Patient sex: M
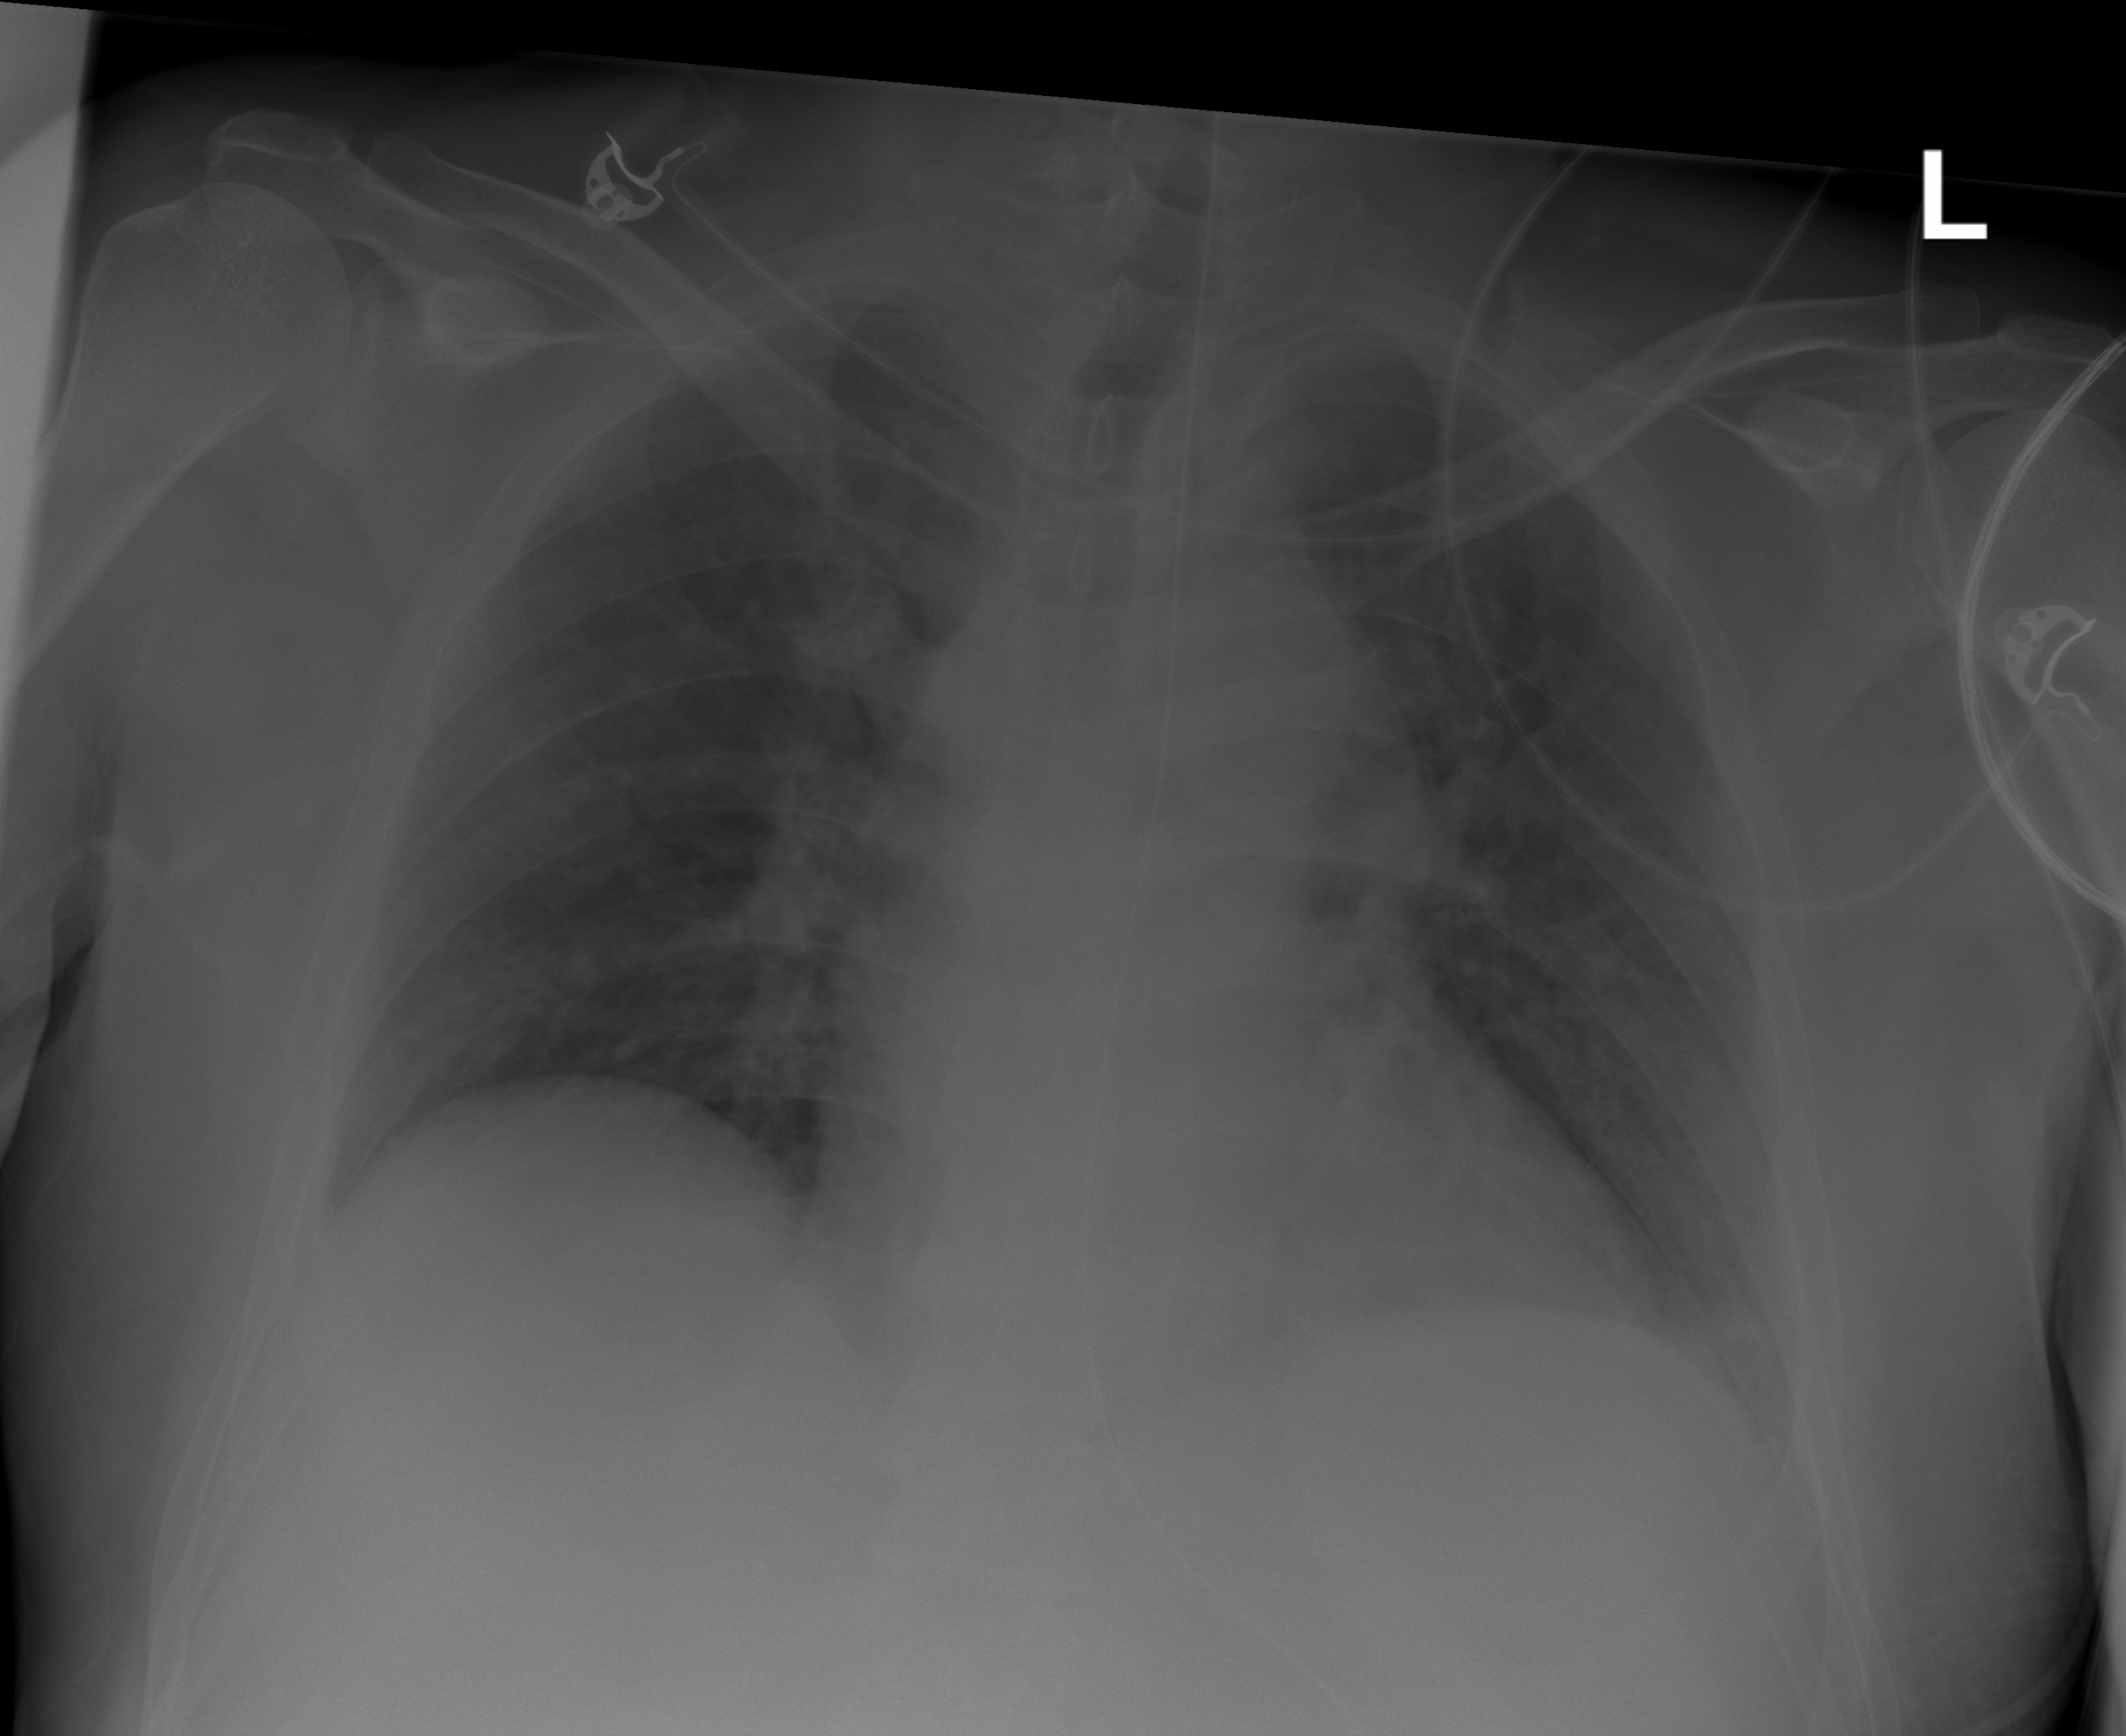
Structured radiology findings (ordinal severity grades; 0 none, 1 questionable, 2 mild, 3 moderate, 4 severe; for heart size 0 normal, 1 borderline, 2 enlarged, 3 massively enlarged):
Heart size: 2
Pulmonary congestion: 2
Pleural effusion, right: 0
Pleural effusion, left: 0
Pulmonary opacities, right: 0
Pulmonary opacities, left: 1
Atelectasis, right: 0
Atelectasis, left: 0